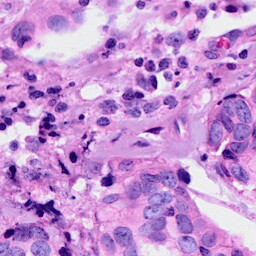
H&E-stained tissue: Breast